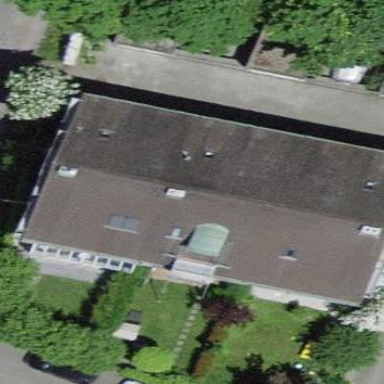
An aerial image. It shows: Terrace building with gabled roof.